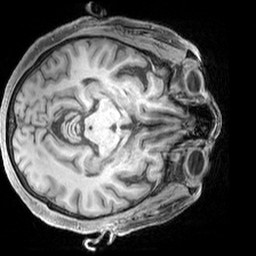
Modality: T1w
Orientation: axial
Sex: female
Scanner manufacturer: siemens
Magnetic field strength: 3 T
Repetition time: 2.3 s
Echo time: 0.00226 s